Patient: sex M, age 47
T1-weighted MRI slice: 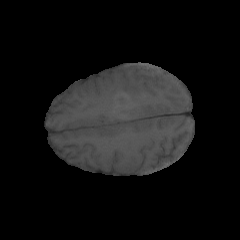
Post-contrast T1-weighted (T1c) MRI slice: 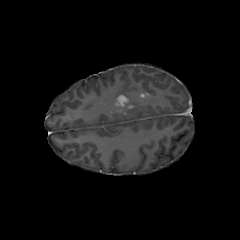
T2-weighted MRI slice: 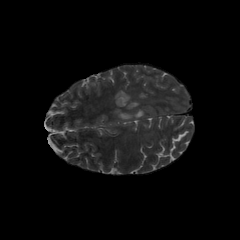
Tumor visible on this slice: yes
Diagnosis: Glioblastoma, IDH-wildtype
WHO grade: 4